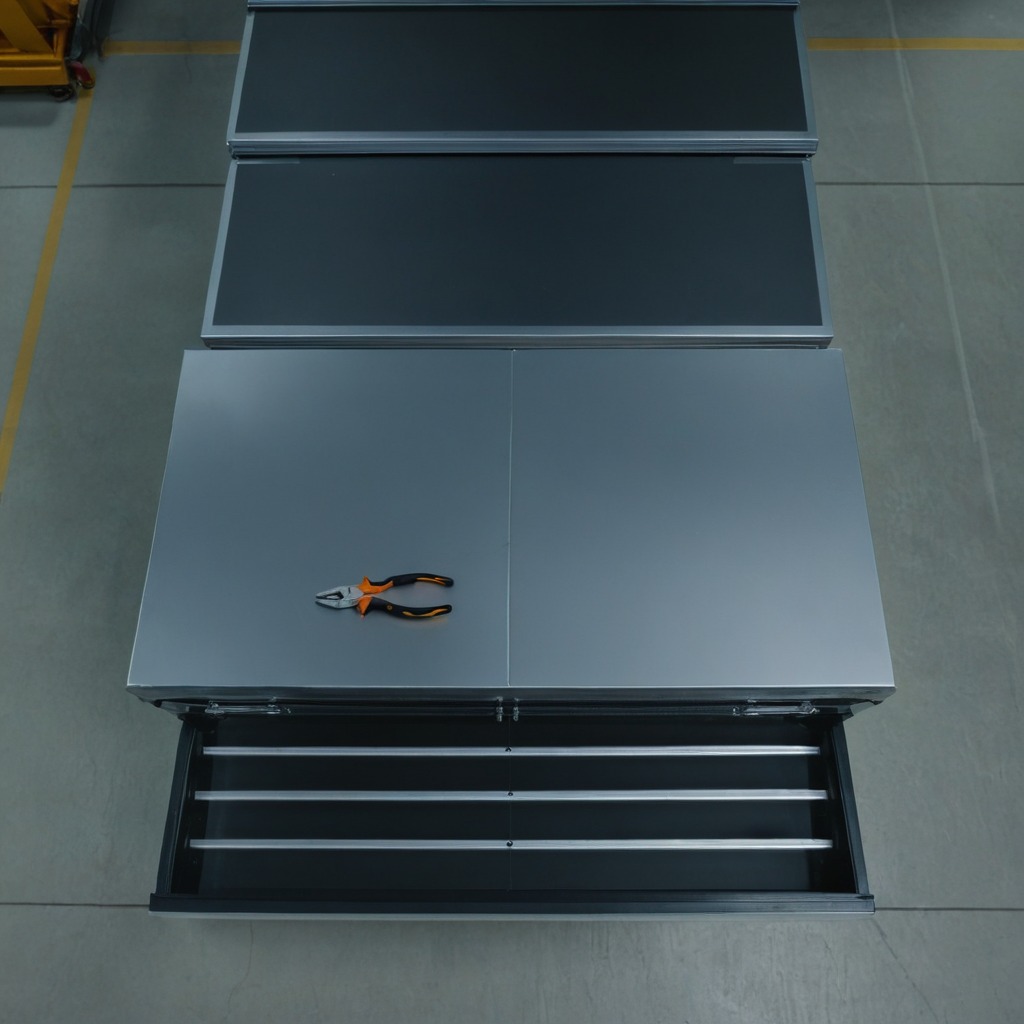
A plier lies on the surface of the toolbox in the airplane hangar workshop.